Interaction volume radius: 5 \u00c5
Interaction volume height: 45 \u00c5
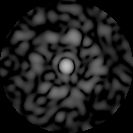
Disorder parameter: 0.8411